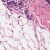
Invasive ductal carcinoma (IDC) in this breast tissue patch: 0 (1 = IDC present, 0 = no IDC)